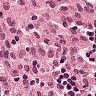
Metastatic tissue present: no